Question: I'm currently working on Discord OAuth2 client for my web application.
No matter how hard I try to set the redirect_uri to make discord not send the error, I can't get fix it, and I keep getting this message:
> Invalid OAuth2 redirect_uri : You can now close this tab.

(sorry for the foreign language in the second line)
My redirect_uri is:
'const redirect = encodeURIComponent("http://localhost/callback");'
(the website exists on the server and works as should.)
**I tried so many combinations, including:
- adding https:// instead of http://
- adding '.com' to the domain
- adding a slash after the word 'callback'
- using normal string instead of encodeURIComponent
- generating the oauth2 redirect_uri via the Discord Developer page
**
The only thing that worked was totally removing the redirect_uri from the URL parameters, which made the app work, but didn't redirect to the correct place afterward;
(This is my oauth2 url):
'https://discordapp.com/api/oauth2/authorize?client_id=${id}&redirect_uri=${redirect}&response_type=code&scope=identify%20guilds%20email',
when 'id = client id in string type' and 'redirect = (above) the url'
Thanks for any help.
> Edit 1: setting the redirect_uri intentionally to a wrong URL, sends a JSON message saying "Badly formatted redirect_uri." (not the one visible on the screenshot!)Edit 2: example complete url: 'https://discordapp.com/oauth2/authorize?client_id=528972063096963140&redirect_uri=http%3A%2F%2Flocalhost%2Fdiscord%2Fcallback&response_type=code&scope=identify%20guilds%20email'
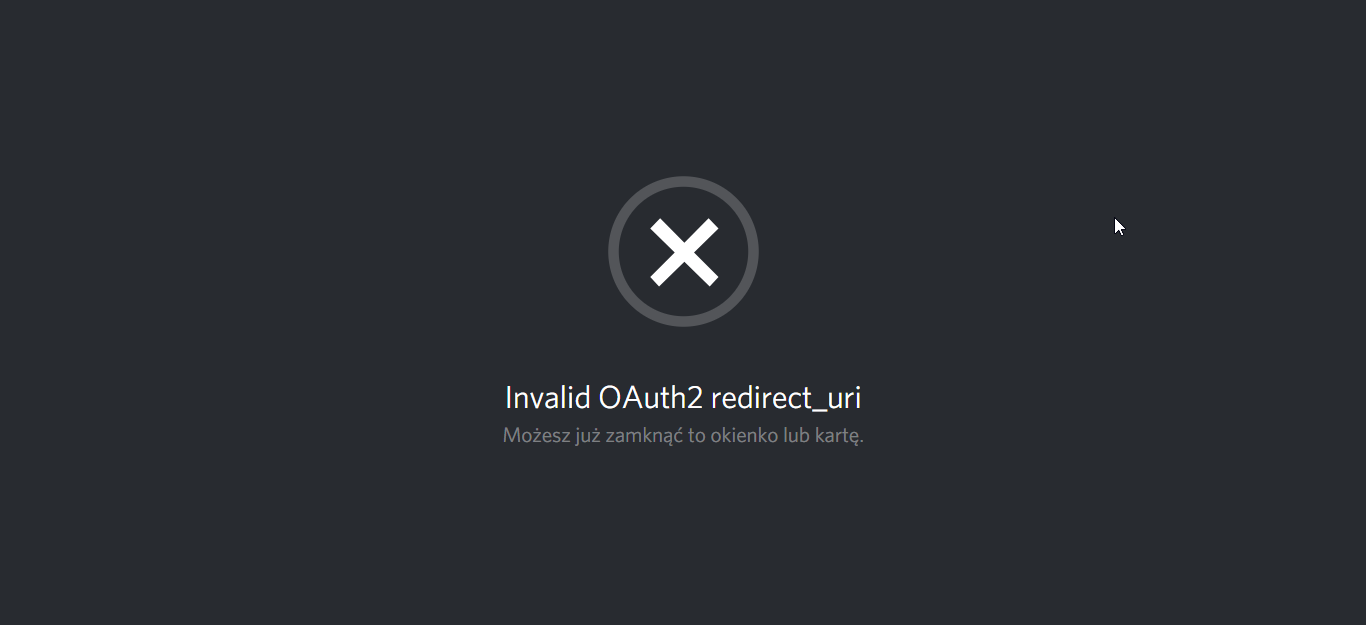
Answer: I got this issue today and after debugging a while around, I found what I was doing wrong.
While I registered my application on <URL>, it asked me for a 'redirect_uri' which we need to specify so that Discord can to redirect from the login page. But after fiddling a while on my project I changed the redirect url from node, which didn't match with what I already specified on Discord. That's why this issue popped up for me.
Screenshot from my discord developer dashboard ():
<URL>
: Go to <URL>. And this will fix the error on the login page that you're facing. Remember to save either by pressing enter in the field or by pressing the save-button that pops up at the bottom of the page.
Hope I could help!